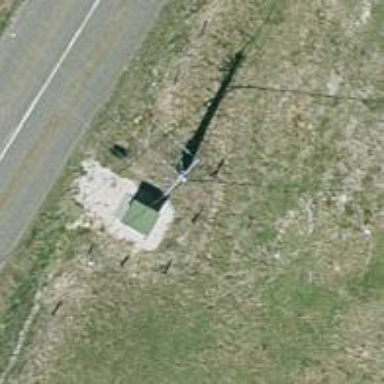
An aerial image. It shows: Power pole with minor distribution substation nearby. The substation contains main transformer.